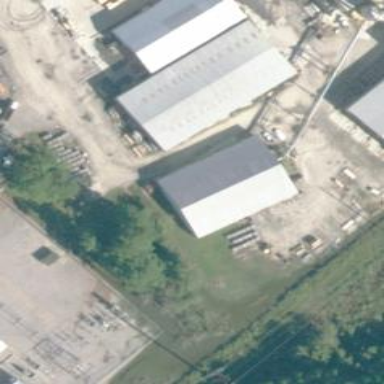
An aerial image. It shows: Industrial building.